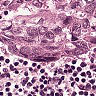
Metastatic tissue present: yes